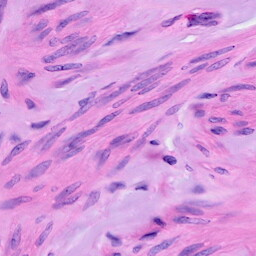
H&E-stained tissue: Ovarian